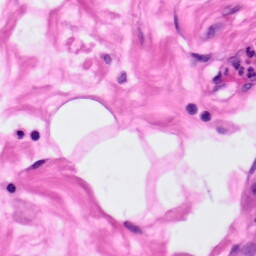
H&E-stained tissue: Pancreatic